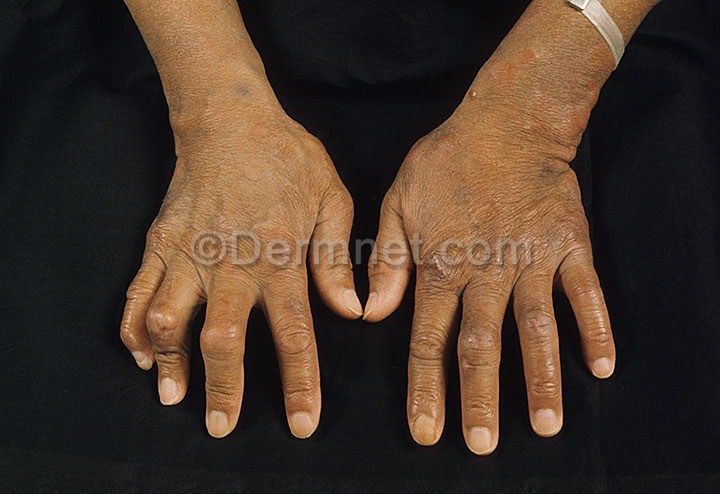
Disease: Cellulitis Impetigo and other Bacterial Infections